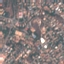
Label: Residential